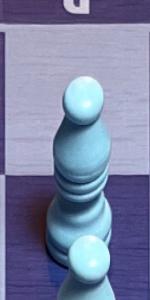
Label: Bishop_White